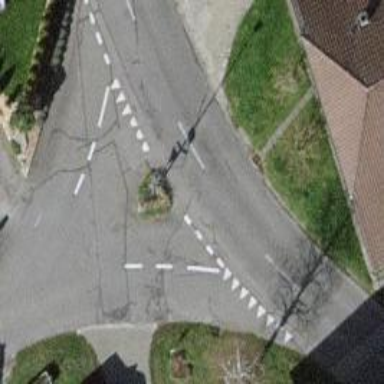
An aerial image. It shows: Road with "give way" sign.